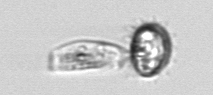
Label: Protoperidinium